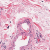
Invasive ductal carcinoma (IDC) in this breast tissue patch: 0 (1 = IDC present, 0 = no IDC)